Interaction volume radius: 10 \u00c5
Interaction volume height: 20 \u00c5
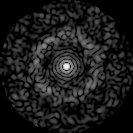
Disorder parameter: 0.8062